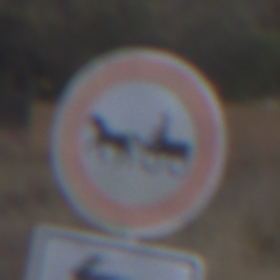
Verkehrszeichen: VerbotGespannfuhrwerke
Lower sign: RichtungsangabeDurchPfeile2
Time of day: SunriseSunset
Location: Outdoor (Suburban)
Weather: Clear
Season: NotSpecified
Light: Natural